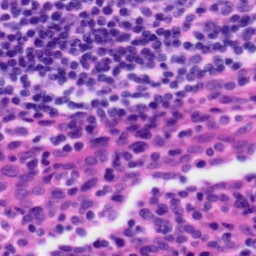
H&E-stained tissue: Tonsil